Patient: sex F, age 48
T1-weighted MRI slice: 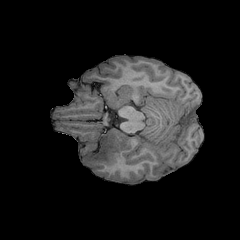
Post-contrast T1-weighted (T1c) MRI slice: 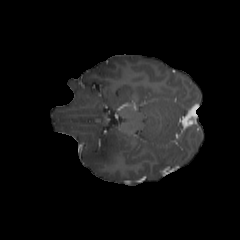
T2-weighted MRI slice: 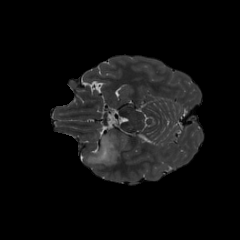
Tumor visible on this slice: yes
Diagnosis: Astrocytoma, IDH-mutant
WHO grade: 2